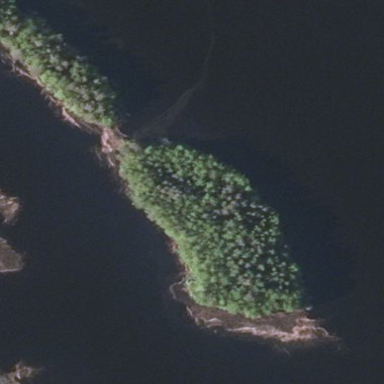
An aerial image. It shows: Islet surrounded by woodland.